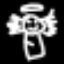
Label: angel